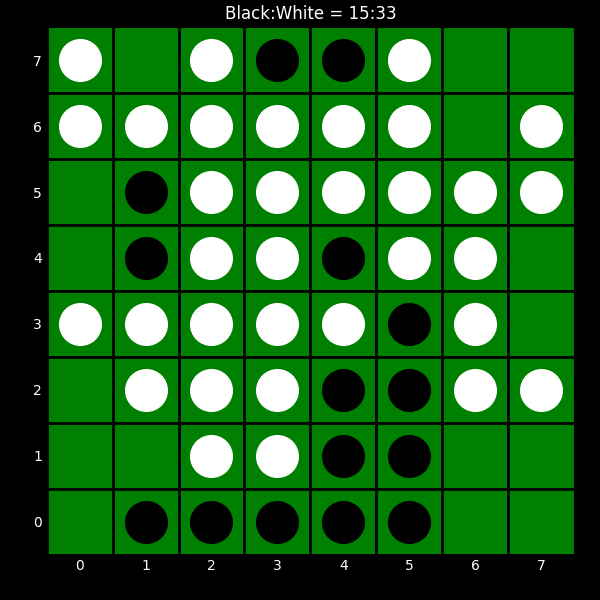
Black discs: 15
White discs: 33